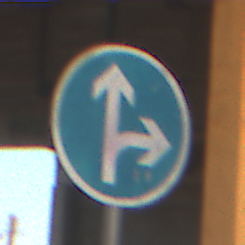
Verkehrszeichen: VorgeschriebeneFahrtrichtungGeradeausOderRechts
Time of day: SunriseSunset
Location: Roofed (Suburban)
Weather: Clear
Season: NotSpecified
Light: Natural